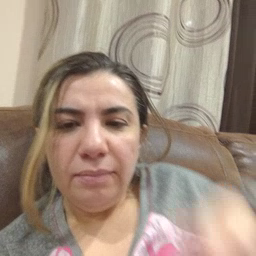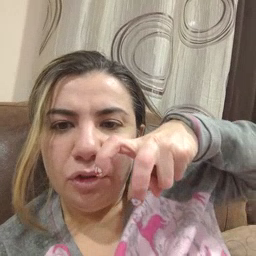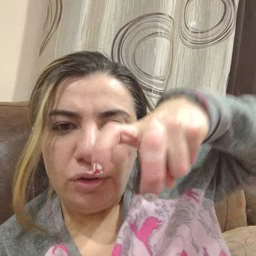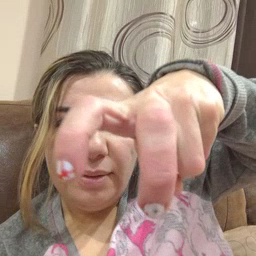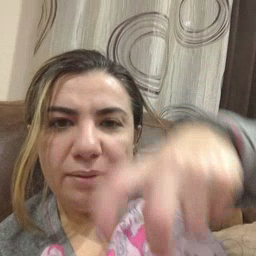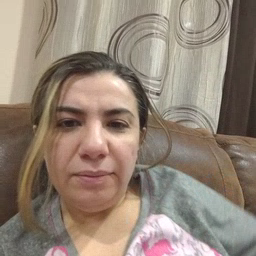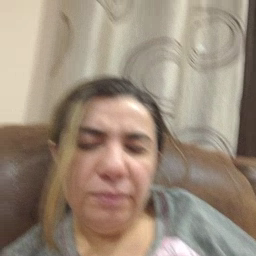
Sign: ride